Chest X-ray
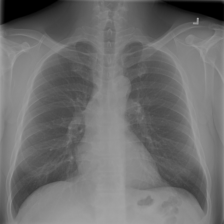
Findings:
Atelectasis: negative
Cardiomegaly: negative
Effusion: negative
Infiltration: negative
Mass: negative
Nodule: negative
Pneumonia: negative
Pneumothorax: negative
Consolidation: negative
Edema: negative
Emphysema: negative
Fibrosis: negative
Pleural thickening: negative
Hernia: negative